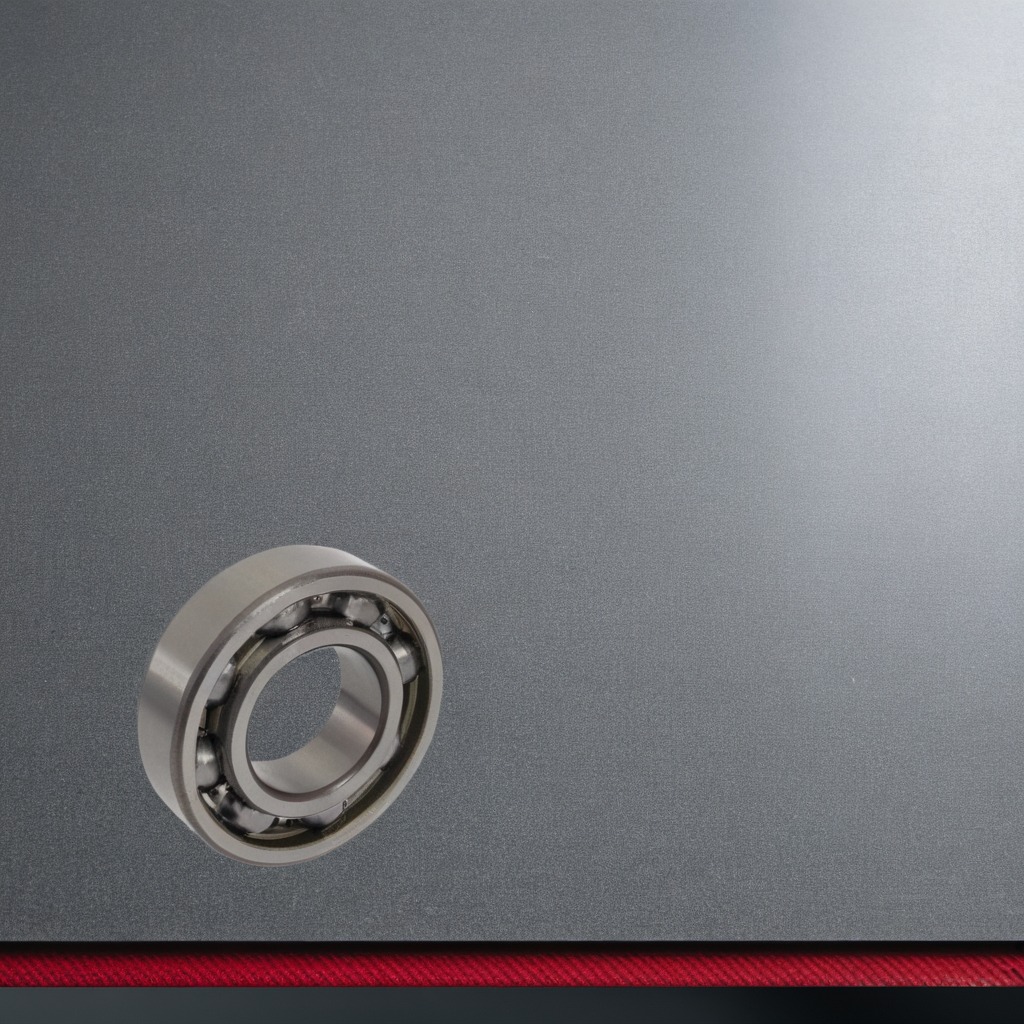
A metal ball bearing lying on the granite tabletop